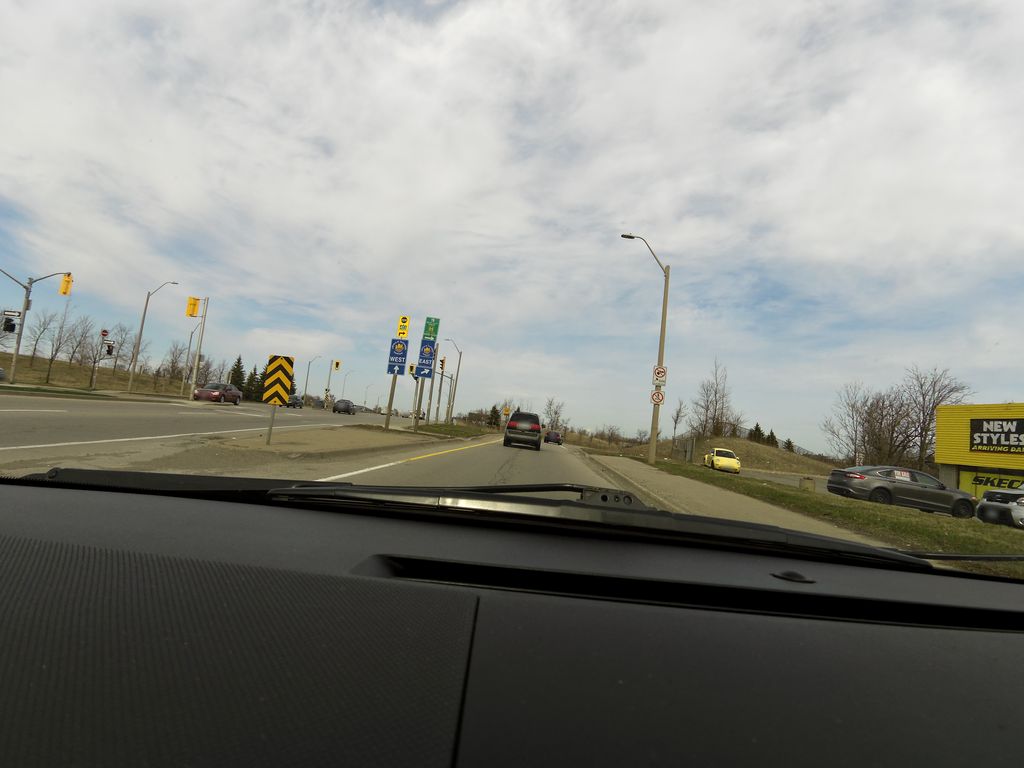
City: hamilton